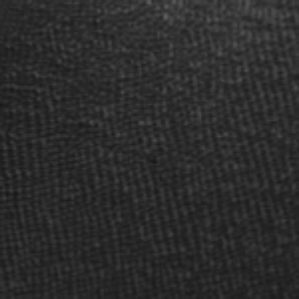
Label: frost